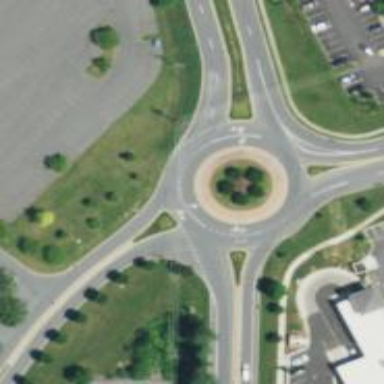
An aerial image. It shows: Secondary road around roundabout.